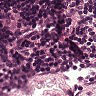
Metastatic tissue present: no